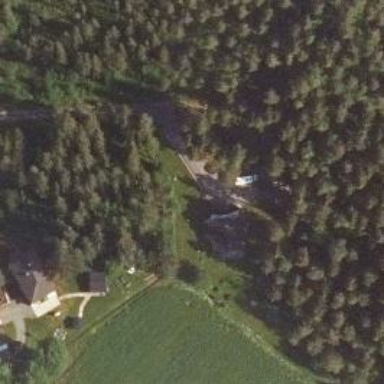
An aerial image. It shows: Driveway leading to service road.